Field crop: tomato
Growth stage: 1
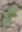
Species: solanum